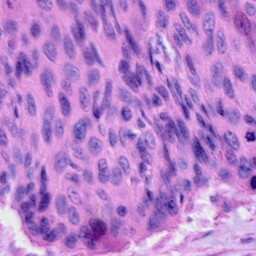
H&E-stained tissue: Cervix